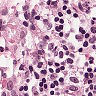
Metastatic tissue present: no